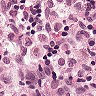
Metastatic tissue present: no